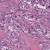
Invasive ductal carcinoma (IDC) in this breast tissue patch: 1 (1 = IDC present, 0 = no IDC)